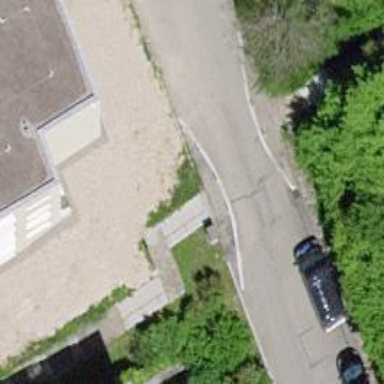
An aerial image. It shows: Paved road with steps.